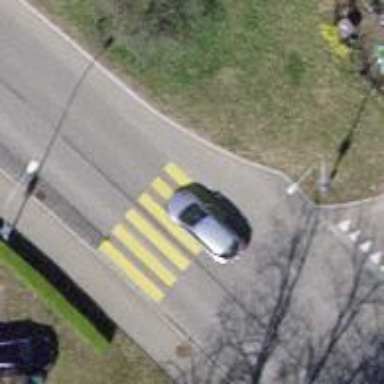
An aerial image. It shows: Zebra crossing on the road.